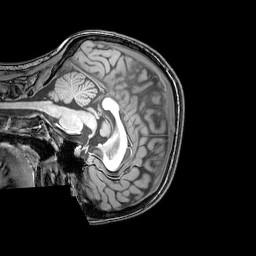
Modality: T1w
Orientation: sagittal
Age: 22
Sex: female
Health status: healthy
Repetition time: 0.081 s
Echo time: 0.037 s